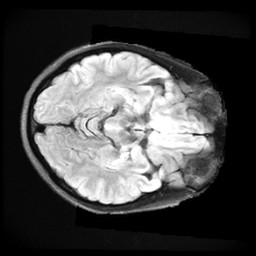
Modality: FLAIR
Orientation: axial
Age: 23
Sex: female
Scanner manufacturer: ge
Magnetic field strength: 3 T
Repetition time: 11 s
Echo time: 0.1497 s